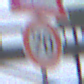
Verkehrszeichen: Geschwindigkeit70
Zusatzzeichen oben: SeitenwindVonLinks
Umgebung: Outdoor, Suburban
Tageszeit: MorningAfternoon
Wetter: Overcast
Licht: Natural
Jahreszeit: NotSpecified
Kontrast: LowContrast